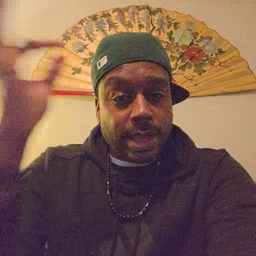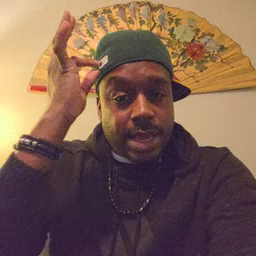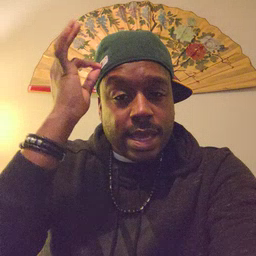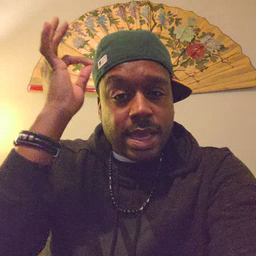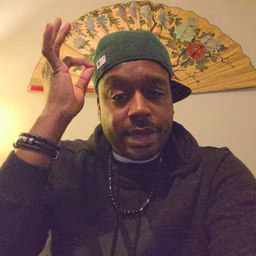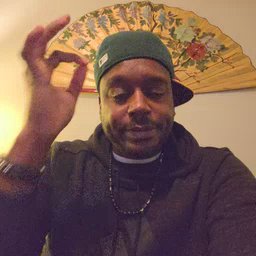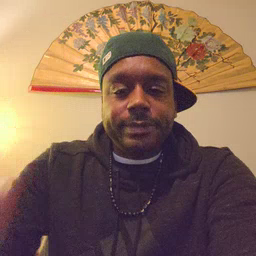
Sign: hair